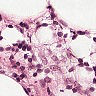
Metastatic tissue present: no